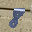
Label: 8